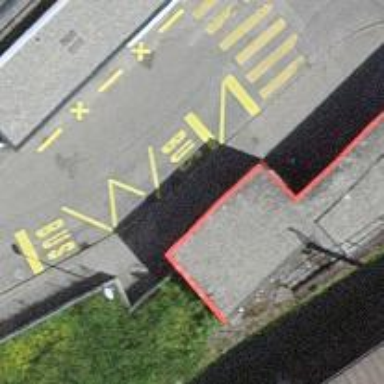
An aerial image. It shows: Bus stop with platform for public transport.